Question: I try to create tooltips for images on my site, and I have the following problem. The images are set with , and there are 3 images per row, and there are several rows. The tooltip is supposed to be on the right side from the image, and it's working fine, but only for the images on the first row. When hovering over images on the second or third row the tooltip is on the place where the tooltip is for the third image from the top. What am I doing wrong?

My css-code:
'''
.friend_img { opacity:0.6; margin:0; width:83.333333px; float:left; }
.friend_img:hover { opacity:1.0; }
.friend span {display:none; padding:2px 3px; margin-left:8px; width:130px;}
.friend:hover span{display:inline; position:absolute; background:#ffffff;
border:1px solid #cccccc; color:#6c6c6c;}
'''
HTML-code:
'''
<a class="friend" href="profile.php?id=32">
<img class="friend_img" src="member.png">
<span>FIRST NAME LAST NAME</span>
</a>
'''
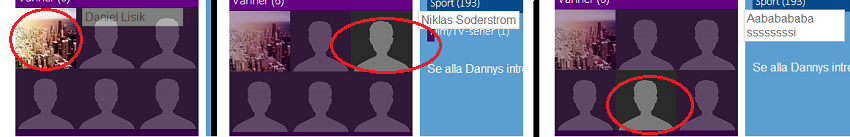
Answer: This is the modified css:
'''
.friend_img {
opacity:0.6;
margin:0;
width:83.333333px;
float:left;
}
.friend_img:hover {
opacity:1.0;
}
span{
display:none;
}
.friend:hover span{
display: inline-block;
z-index:100;
width:130px;
top:20;
left:80px;
position: absolute;
background:#ffffff;
border:1px solid #cccccc; color:#6c6c6c;
}
a.friend {
position:relative;
display:inline-block
}
'''
And this is the html:
'''
<div style="width:300px;border:1px solid black; text-align:center" >
<div>
<a class="friend" href="profile.php?id=32">
<img class="friend_img" src="icon.png">
<span>FIRST NAME LAST NAME</span>
</a>
<a class="friend" href="profile.php?id=32">
<img class="friend_img" src="icon.png">
<span>FIRST NAME LAST NAME</span>
</a>
<a class="friend" href="profile.php?id=32">
<img class="friend_img" src="icon.png">
<span>FIRST NAME LAST NAME</span>
</a>
</div>
<div>
<a class="friend" href="profile.php?id=32">
<img class="friend_img" src="icon.png">
<span>FIRST NAME LAST NAME</span>
</a>
<a class="friend" href="profile.php?id=32">
<img class="friend_img" src="icon.png">
<span>FIRST NAME LAST NAME</span>
</a>
<a class="friend" href="profile.php?id=32">
<img class="friend_img" src="icon.png">
<span>FIRST NAME LAST NAME</span>
</a>
</div>
</div>
'''
I posted the working example here: <URL>